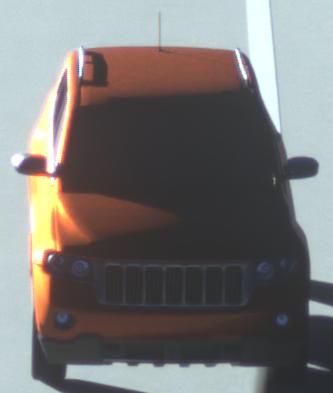
Make: Jeep
Model: Grand Cherokee
Detailed model: WK2
Model produced from: 2010
Model produced until: 2021
Doors: 5
Color: orange
Road condition: dry road
Daytime: sunrise or sunset
Contrast: high contrast